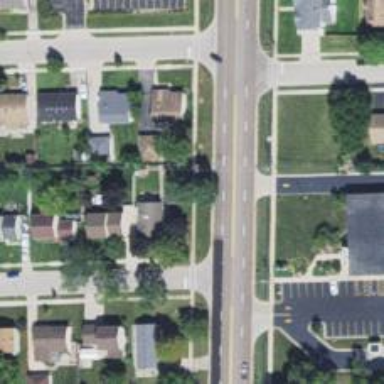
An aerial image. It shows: Unmarked road crossing.